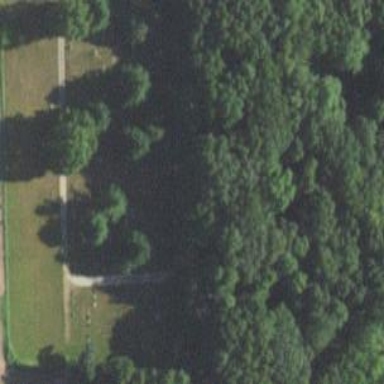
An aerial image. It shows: Cemetery.